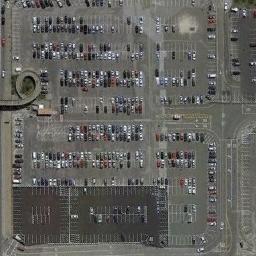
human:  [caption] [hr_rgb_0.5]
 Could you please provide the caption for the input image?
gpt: The parking lot is full of cars .

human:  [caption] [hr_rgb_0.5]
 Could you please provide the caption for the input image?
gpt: Four rows of cars were parked in the open space in front of the building .

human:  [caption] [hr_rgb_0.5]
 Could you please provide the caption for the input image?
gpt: There are lots of cars in the parking lot .

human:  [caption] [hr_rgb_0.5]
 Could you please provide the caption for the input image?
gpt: The parking lot has lots of neatly arranged cars of different colors .

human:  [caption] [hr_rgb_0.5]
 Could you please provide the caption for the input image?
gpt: There are many cars and many empty space on the parking lot .